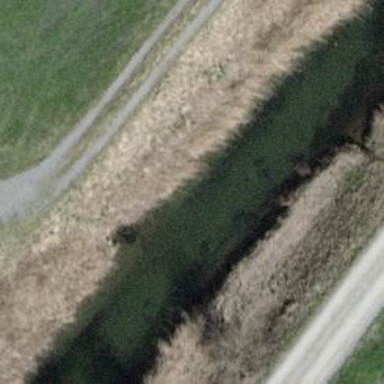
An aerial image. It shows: Culvert tunnel.